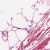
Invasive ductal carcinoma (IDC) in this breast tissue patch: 0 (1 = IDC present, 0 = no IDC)